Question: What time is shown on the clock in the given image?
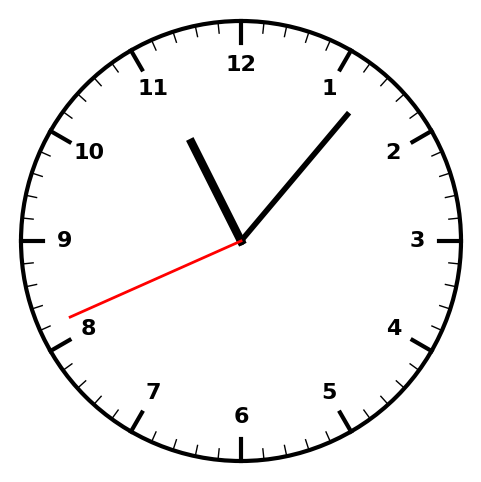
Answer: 11:06:41